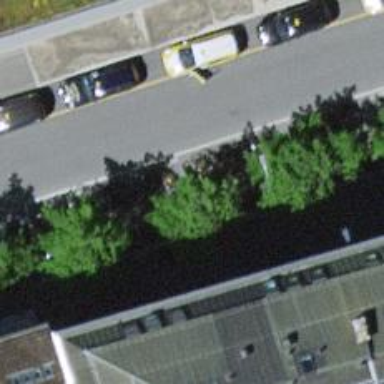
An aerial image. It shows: Bicycle parking area with stands.